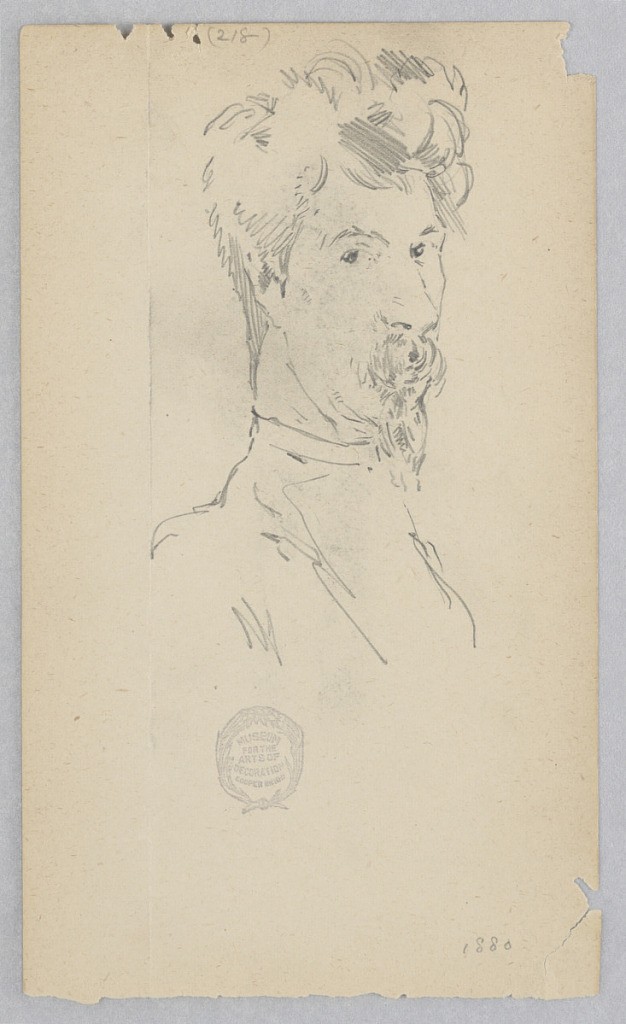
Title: Man
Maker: Robert Frederick Blum, American, 1857–1903
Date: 1880
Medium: Graphite on wove paper
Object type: Drawing
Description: Three-quarter length sketch of a male figure.